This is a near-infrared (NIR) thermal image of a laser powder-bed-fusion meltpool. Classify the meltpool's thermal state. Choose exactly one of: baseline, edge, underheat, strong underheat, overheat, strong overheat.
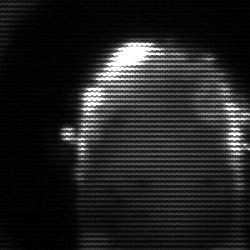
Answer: baseline